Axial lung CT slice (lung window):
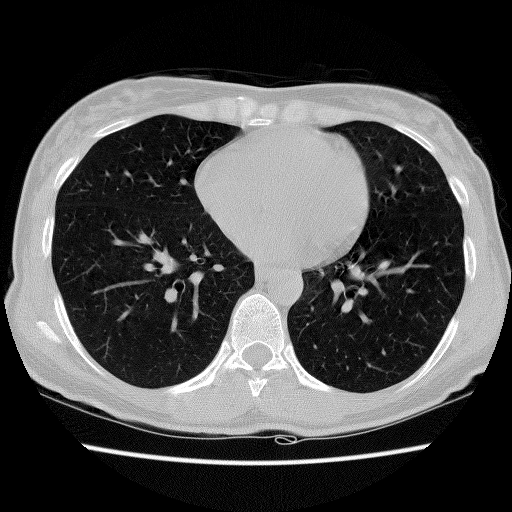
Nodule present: no